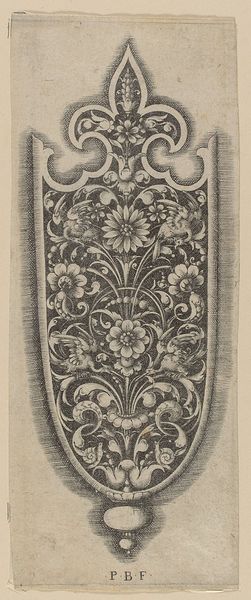
Titel: Degenscheide, Blatt aus der Folge 'Varii Generis Opera Aurifabris Necessaria'
Künstler: Paul Birckenholtz
Standort: Hamburg
Institution: Museum für Kunst und Gewerbe Hamburg
Schlagwörter: blumen, zeichnung, ornament, ziegel, grafik, graphik, ornamente, scheide, fotografie, photographie, druckgraphik, druckgrafik, stich, kunstgewerbe, kupferstich, kunsthandwerk, groteske, pik, reproduktionen, goldschmiedearbeiten, industriedesign, druckerzeugnisse, tierornamente, ornamentstich, vorlageblätter, degenscheide